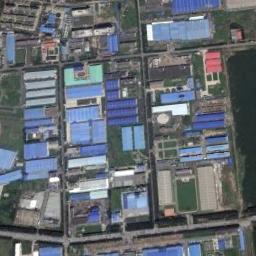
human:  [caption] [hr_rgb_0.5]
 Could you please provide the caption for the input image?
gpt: Only a few buildings in industrial areas have red roofs .

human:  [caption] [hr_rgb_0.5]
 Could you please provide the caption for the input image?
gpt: Neatly planned factories and roads in an industrial area with good greening .

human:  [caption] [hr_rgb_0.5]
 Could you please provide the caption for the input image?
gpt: There are many houses in the industrial area .

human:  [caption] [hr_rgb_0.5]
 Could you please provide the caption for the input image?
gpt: The industrial area has some green areas and lots of workshops of different colors and sizes and some roads go through the industrial area .

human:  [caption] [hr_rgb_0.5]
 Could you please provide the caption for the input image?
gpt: There are many blue buildings and green lawns on the industrial area .